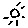
Label: sun